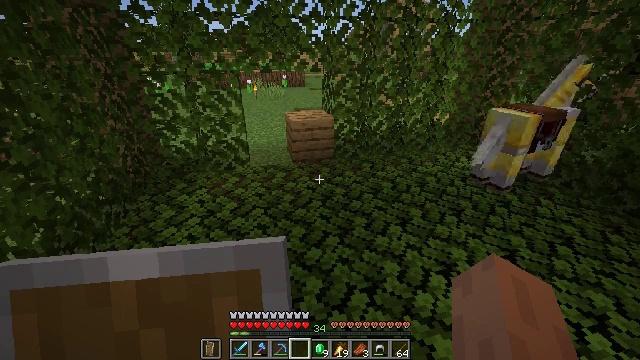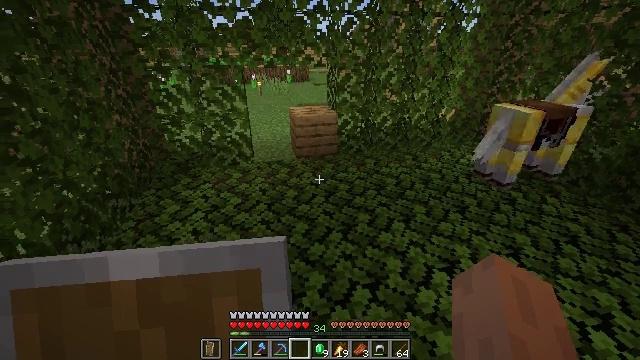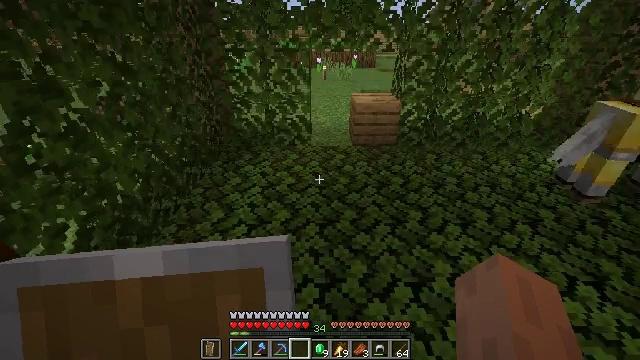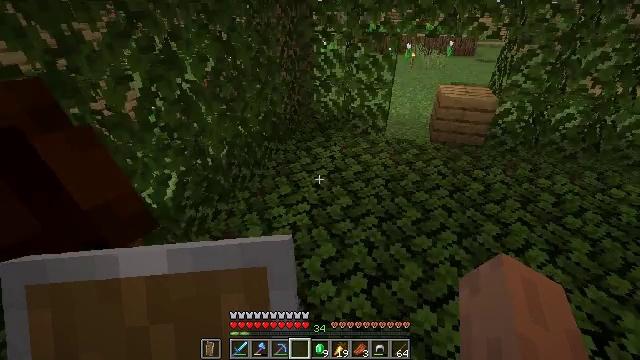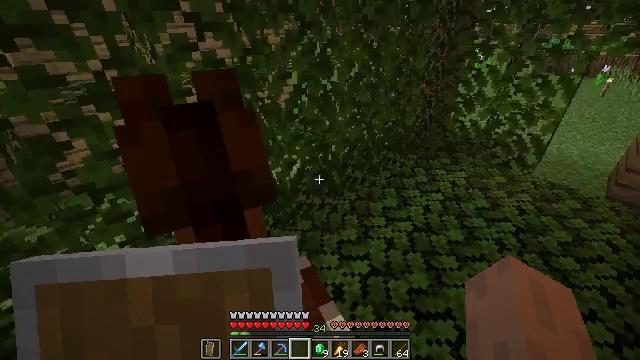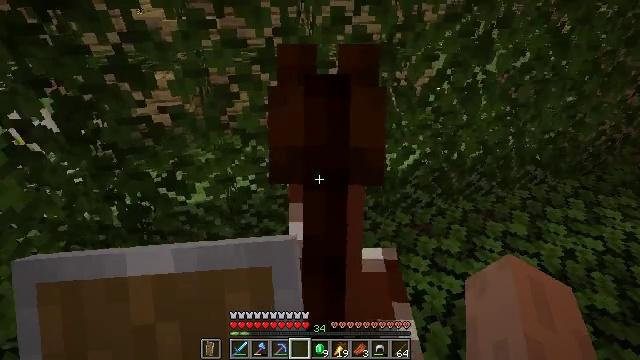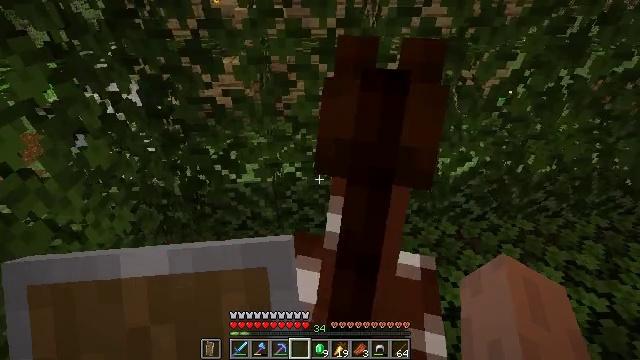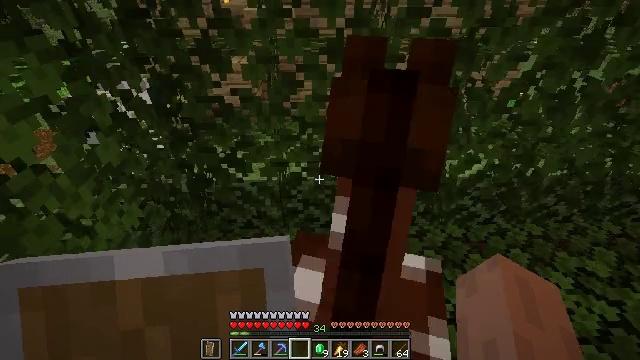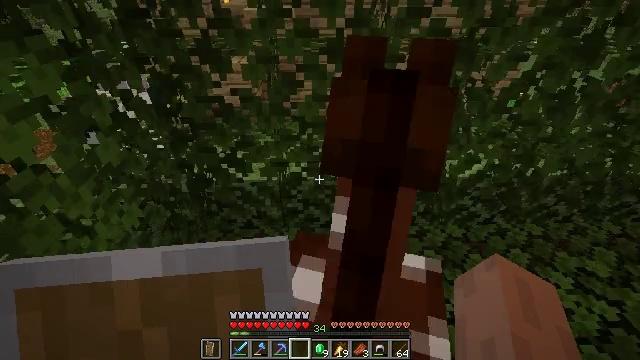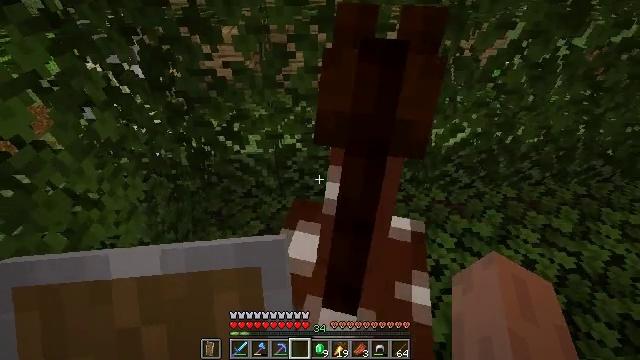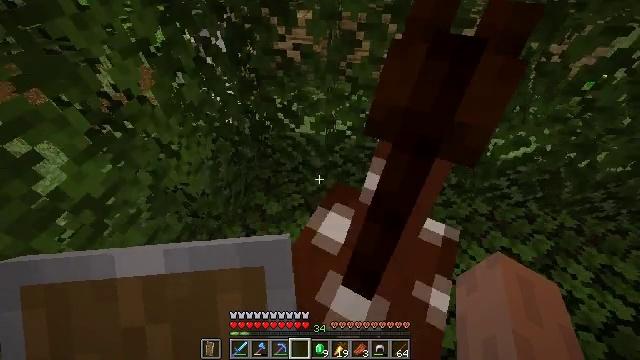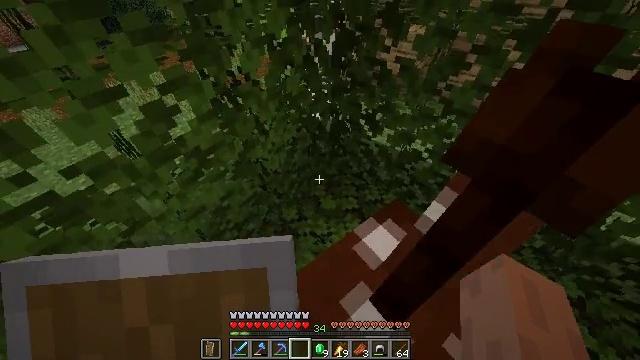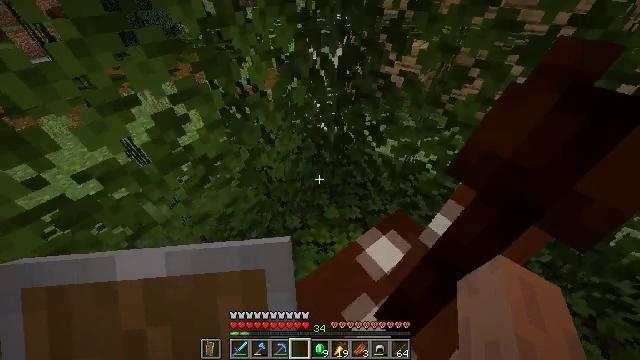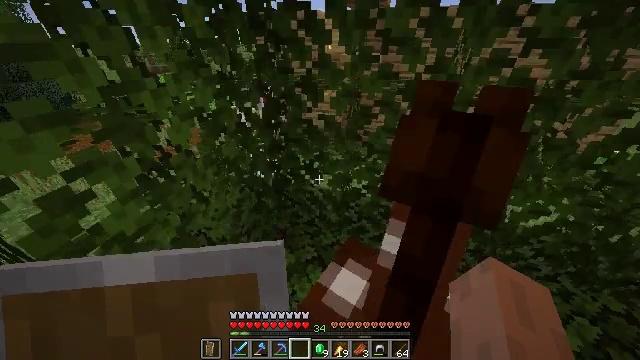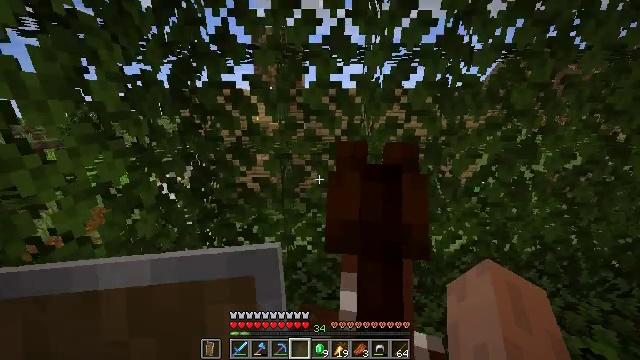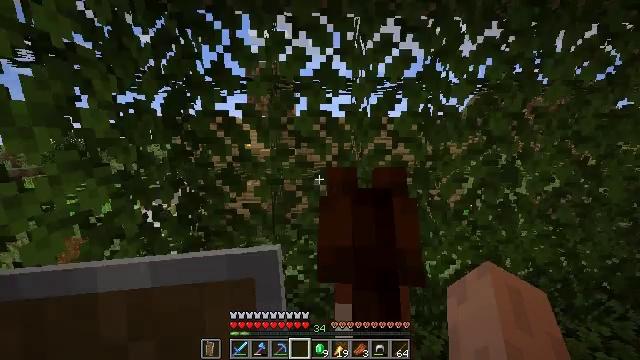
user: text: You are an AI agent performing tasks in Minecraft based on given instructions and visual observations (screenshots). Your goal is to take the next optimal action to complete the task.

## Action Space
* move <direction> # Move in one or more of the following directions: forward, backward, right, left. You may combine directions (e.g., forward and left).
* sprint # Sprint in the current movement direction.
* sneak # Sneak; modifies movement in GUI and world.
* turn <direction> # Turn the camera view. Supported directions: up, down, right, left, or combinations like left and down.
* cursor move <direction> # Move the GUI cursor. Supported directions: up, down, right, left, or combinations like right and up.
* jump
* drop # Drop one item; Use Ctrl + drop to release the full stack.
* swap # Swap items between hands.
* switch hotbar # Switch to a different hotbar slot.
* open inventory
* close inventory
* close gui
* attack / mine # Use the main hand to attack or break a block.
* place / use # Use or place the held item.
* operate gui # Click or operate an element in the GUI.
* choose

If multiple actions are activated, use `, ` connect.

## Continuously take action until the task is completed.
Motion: motion action
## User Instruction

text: Mine oak leaves.
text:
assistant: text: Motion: move forward, turn left
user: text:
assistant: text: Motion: move forward, turn left and down
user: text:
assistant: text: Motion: move forward, turn left and down
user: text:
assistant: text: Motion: move forward, turn left and up
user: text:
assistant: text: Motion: move forward, turn left and down
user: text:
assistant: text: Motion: move forward, turn left and down
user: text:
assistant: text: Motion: move forward
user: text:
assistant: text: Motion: move forward and move left, sprint
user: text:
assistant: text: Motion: move forward and move left, sprint, turn right and down
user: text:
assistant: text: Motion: move forward and move left, sprint, turn left and down, close inventory
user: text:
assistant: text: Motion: move forward and move left, sprint, turn left, close inventory
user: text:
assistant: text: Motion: move forward and move left, sprint, turn right and up, jump, close inventory
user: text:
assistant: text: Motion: move forward and move left, sprint, turn right and up, jump, close inventory
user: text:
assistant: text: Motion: move forward and move left, sprint, turn right and up, jump, close inventory
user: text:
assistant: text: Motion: move forward and move left, sprint, turn right and up, jump, close inventory
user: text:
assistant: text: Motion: move forward and move left, turn up, jump, close inventory
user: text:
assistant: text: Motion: move forward and move left, turn right and down, jump, close inventory
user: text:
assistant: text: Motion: move forward, turn right and down
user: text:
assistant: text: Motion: move forward, turn right and down
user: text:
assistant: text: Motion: turn right and down
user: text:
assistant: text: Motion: turn down
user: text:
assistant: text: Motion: no_op
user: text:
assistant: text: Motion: sneak
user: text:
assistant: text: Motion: sneak
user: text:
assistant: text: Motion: no_op
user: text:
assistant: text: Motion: no_op
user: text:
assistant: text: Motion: no_op
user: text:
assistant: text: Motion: turn left and up
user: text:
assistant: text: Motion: move back, turn left and up
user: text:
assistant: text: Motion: move back, turn left and up